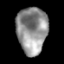
Tissue: lung
Cell type: Others
Senescence score: 0.233
Nuclear area (px): 1398
Mean DAPI intensity: 144.747